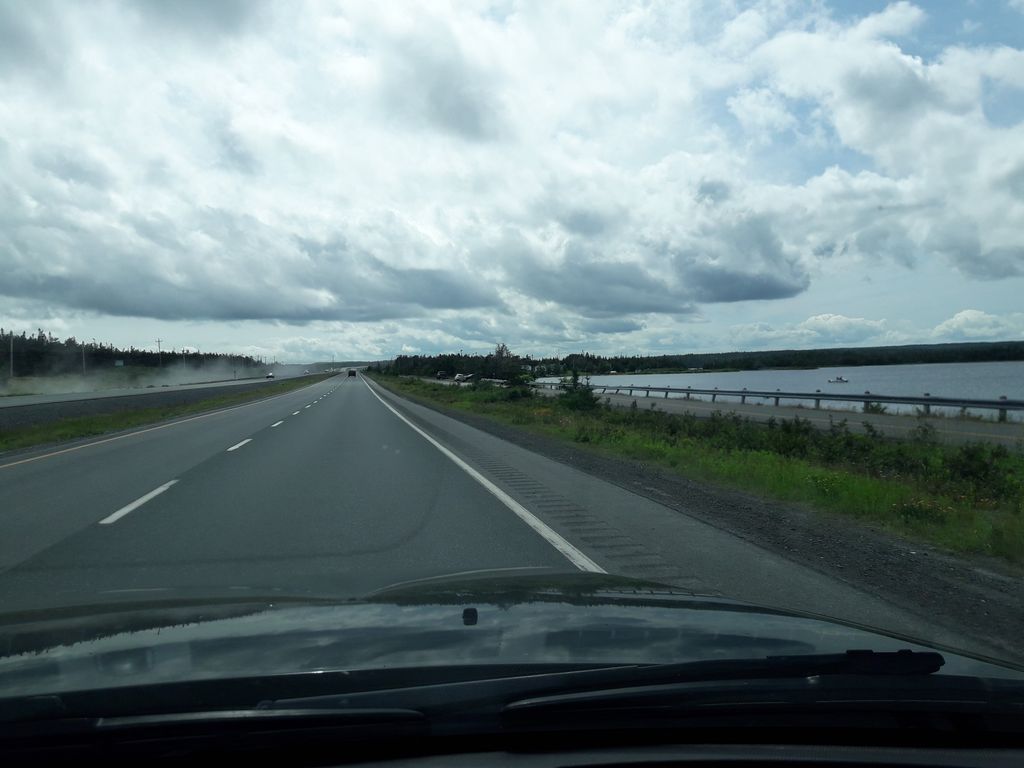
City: st_johns